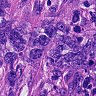
Metastatic tissue present: yes